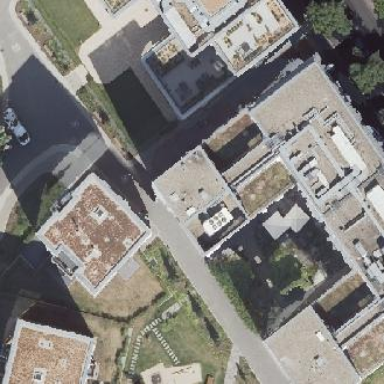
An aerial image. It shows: Part of building.